六年级 · 组合几何学
 俄罗斯方块是一款非常经典的益智游戏。玩家将系统随机给出的图形通过平移和旋转的方法使其排满整行，然后消除。下面图是这款游戏的局部截图，当系统给出的图形是（）时，可以消除图中最上方两行的方块。

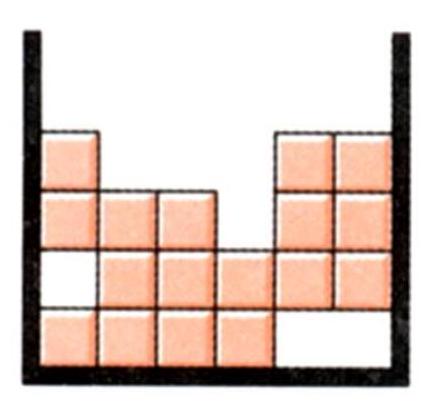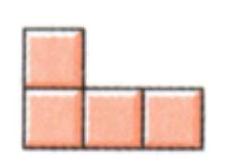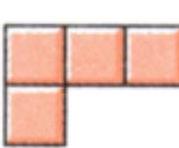
A.
B

C.

D.

答案: B